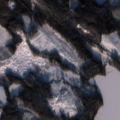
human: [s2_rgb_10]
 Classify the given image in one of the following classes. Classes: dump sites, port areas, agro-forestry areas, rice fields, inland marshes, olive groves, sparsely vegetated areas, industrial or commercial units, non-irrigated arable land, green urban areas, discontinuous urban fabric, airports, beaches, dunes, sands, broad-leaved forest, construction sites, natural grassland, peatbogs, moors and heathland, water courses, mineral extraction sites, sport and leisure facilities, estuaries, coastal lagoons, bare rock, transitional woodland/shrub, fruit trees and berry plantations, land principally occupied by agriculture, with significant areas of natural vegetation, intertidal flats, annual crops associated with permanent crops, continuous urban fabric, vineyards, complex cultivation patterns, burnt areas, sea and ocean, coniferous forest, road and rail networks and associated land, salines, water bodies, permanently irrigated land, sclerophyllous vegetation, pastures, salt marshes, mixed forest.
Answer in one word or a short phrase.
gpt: coniferous forest, transitional woodland/shrub, water bodies